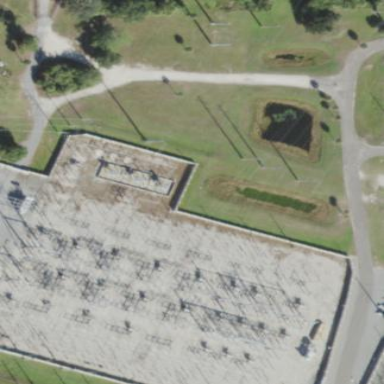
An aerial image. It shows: Outdoor power substation with fence surrounding it. The substation operates at the transmission level.